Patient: sex M, age 75
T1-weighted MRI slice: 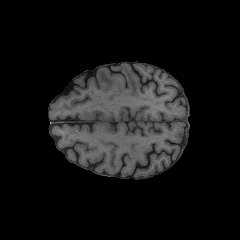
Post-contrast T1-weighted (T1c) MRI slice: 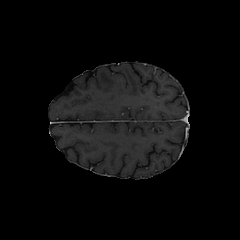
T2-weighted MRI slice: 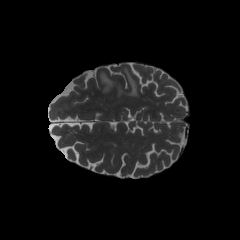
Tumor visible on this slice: yes
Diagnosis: Glioblastoma, IDH-wildtype
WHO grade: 4